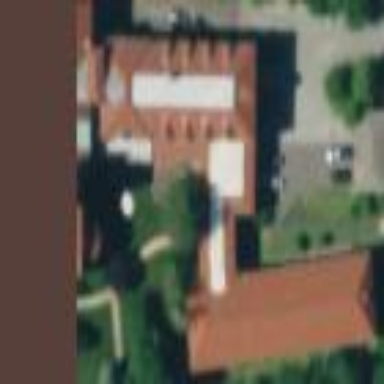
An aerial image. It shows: College building.